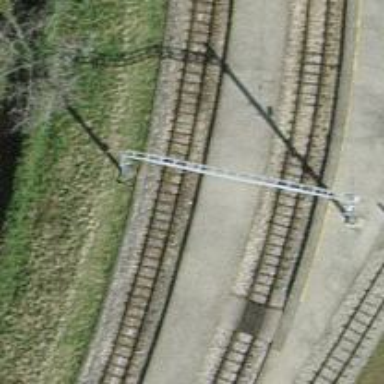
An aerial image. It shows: Narrow-gauge railway siding with 1 track. The track is electrified with contact line.